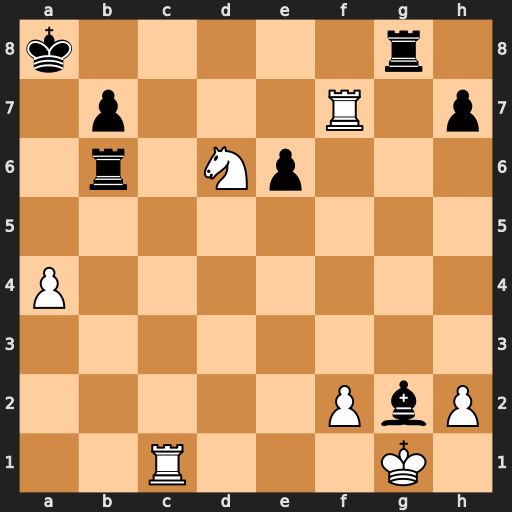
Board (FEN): k5r1/1p3R1p/1r1Np3/8/P7/8/5PbP/2R3K1
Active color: w
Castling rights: -
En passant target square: -
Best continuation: Rc8+ Rxc8 Nxc8 Ra6 Kxg2